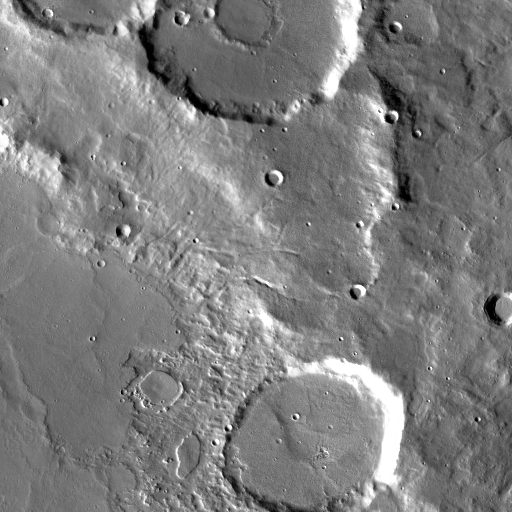
Crater classes present: Background, Other, Buried